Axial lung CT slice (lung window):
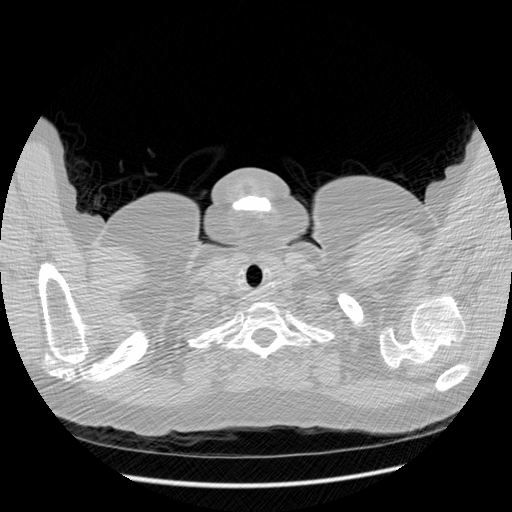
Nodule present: no